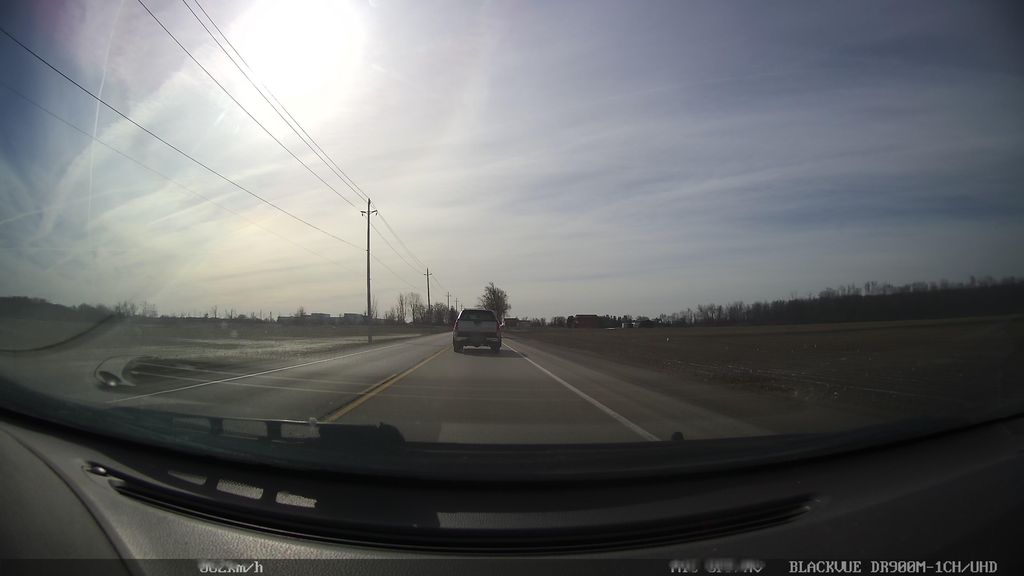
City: kitchener-waterloo